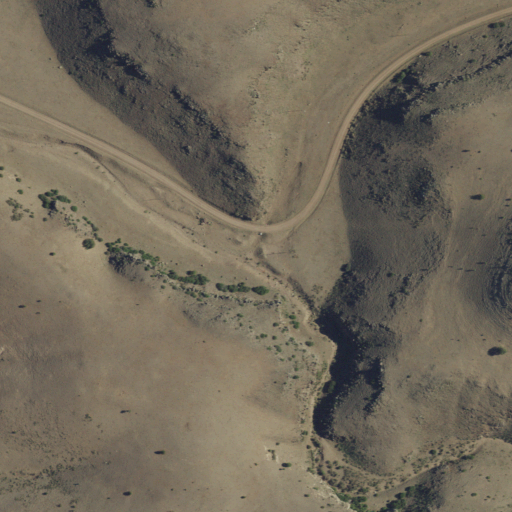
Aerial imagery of valley in New Mexico named Last Chance Canyon containing shrub and open development